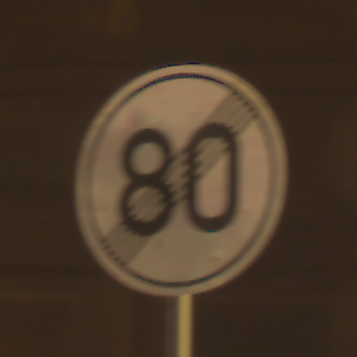
Verkehrszeichen: EndeGeschwindigkeit80
Umgebung: Outdoor, Urban
Tageszeit: Night
Wetter: Clear
Licht: Artificial
Jahreszeit: NotSpecified
Kontrast: HighContrast